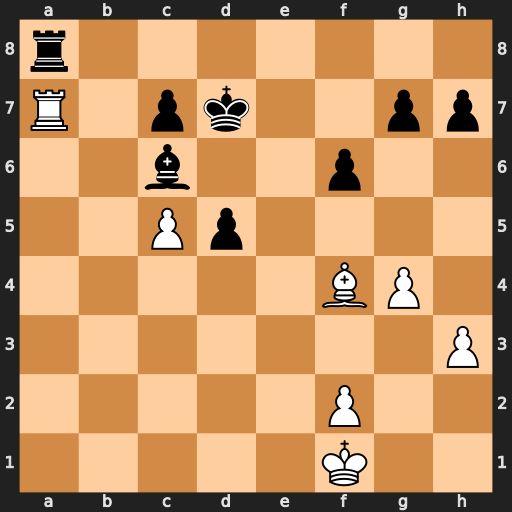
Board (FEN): r7/R1pk2pp/2b2p2/2Pp4/5BP1/7P/5P2/5K2
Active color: w
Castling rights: -
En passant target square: -
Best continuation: Rxc7+ Ke8 Rxc6